九年级 · 画法几何学
有一张矩形纸片 $A B C D$ 如图所示, 点 $N$ 在边 $A D$ 上, 现将矩形折叠, 折痕为 $B N$, 点 $\mathrm{A}$ 对应的点记为点 $M$, 若点 $M$ 恰好落在边 $D C$ 上, 则图中与 $\triangle N D M$ 一定相似的三角形是 $\qquad$ .

(第 14 题)

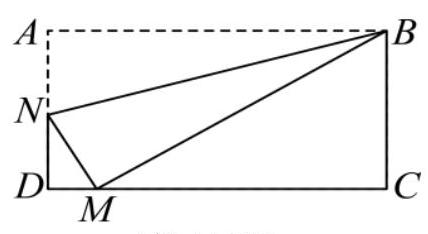
答案:  $\triangle M C B$

解析: 由矩形的性质得 $\angle A=\angle D=\angle C=90^{\circ}$, 从而得到 $\angle D N M+\angle D M N=90^{\circ}$, 由折叠的性质可得: $\angle B M N=\angle A=90^{\circ}$, 从而得到 $\angle D N M=\angle B M C$, 由此推断出 $\triangle N D M \sim \triangle M C B$.

【详解】解: $\because$ 四边形 $A B C D$ 是矩形,

$\therefore \angle A=\angle D=\angle C=90^{\circ}$,

$\therefore \angle D N M+\angle D M N=90^{\circ}$,

由折叠的性质可得: $\angle B M N=\angle A=90^{\circ}$,

$\because \angle N M D+\angle B M N+\angle B M C=180^{\circ}$,

$\therefore \angle N M D+\angle B M C=90^{\circ}$,

$\therefore \angle D N M=\angle B M C$,

$\therefore \triangle N D M \sim \triangle M C B$,

故答案为: $\triangle M C B$.

【点睛】本题主要考查了矩形的性质、折叠的性质、相似三角形的判定, 熟练掌握矩形的性
质、折叠的性质、相似三角形的判定, 是解题的关键.